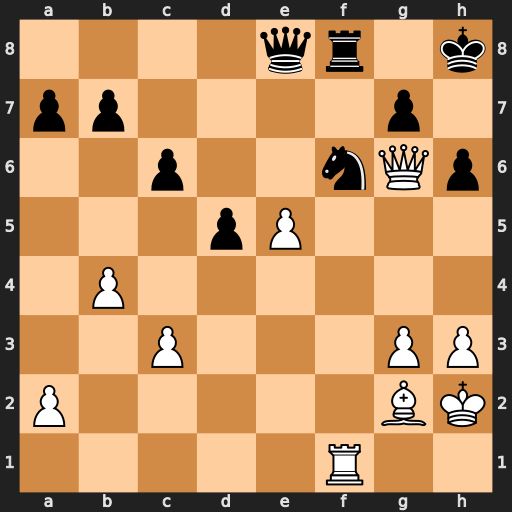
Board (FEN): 4qr1k/pp4p1/2p2nQp/3pP3/1P6/2P3PP/P5BK/5R2
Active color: w
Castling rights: -
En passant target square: -
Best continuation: Qxe8 Rxe8 exf6